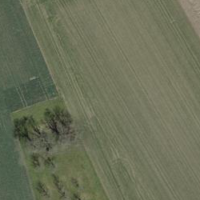
EUNIS habitat code: 52
Species observed at this site:
Euonymus europaeus